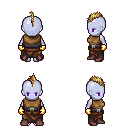
a pixel art fantasy rpg character, female body template, dark elf, purple skin, leather chest armor, robe skirt, blonde mohawk hairstyle, gold gloves, maroon shoes, four views (front, back, left, right), 2x2 character sprite sheet, small pixel art, hard edges, no anti-aliasing